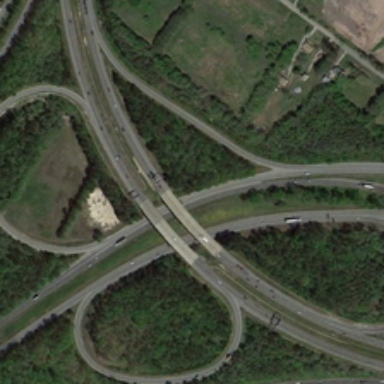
The road extends in all directions, staggered distribution .